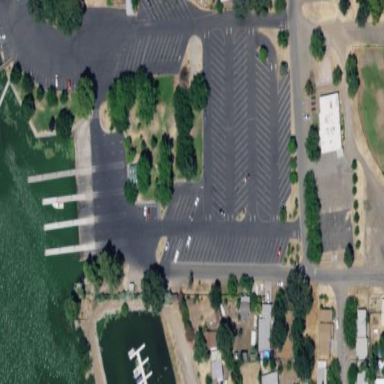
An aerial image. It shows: Parking area with asphalt surface.